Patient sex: M
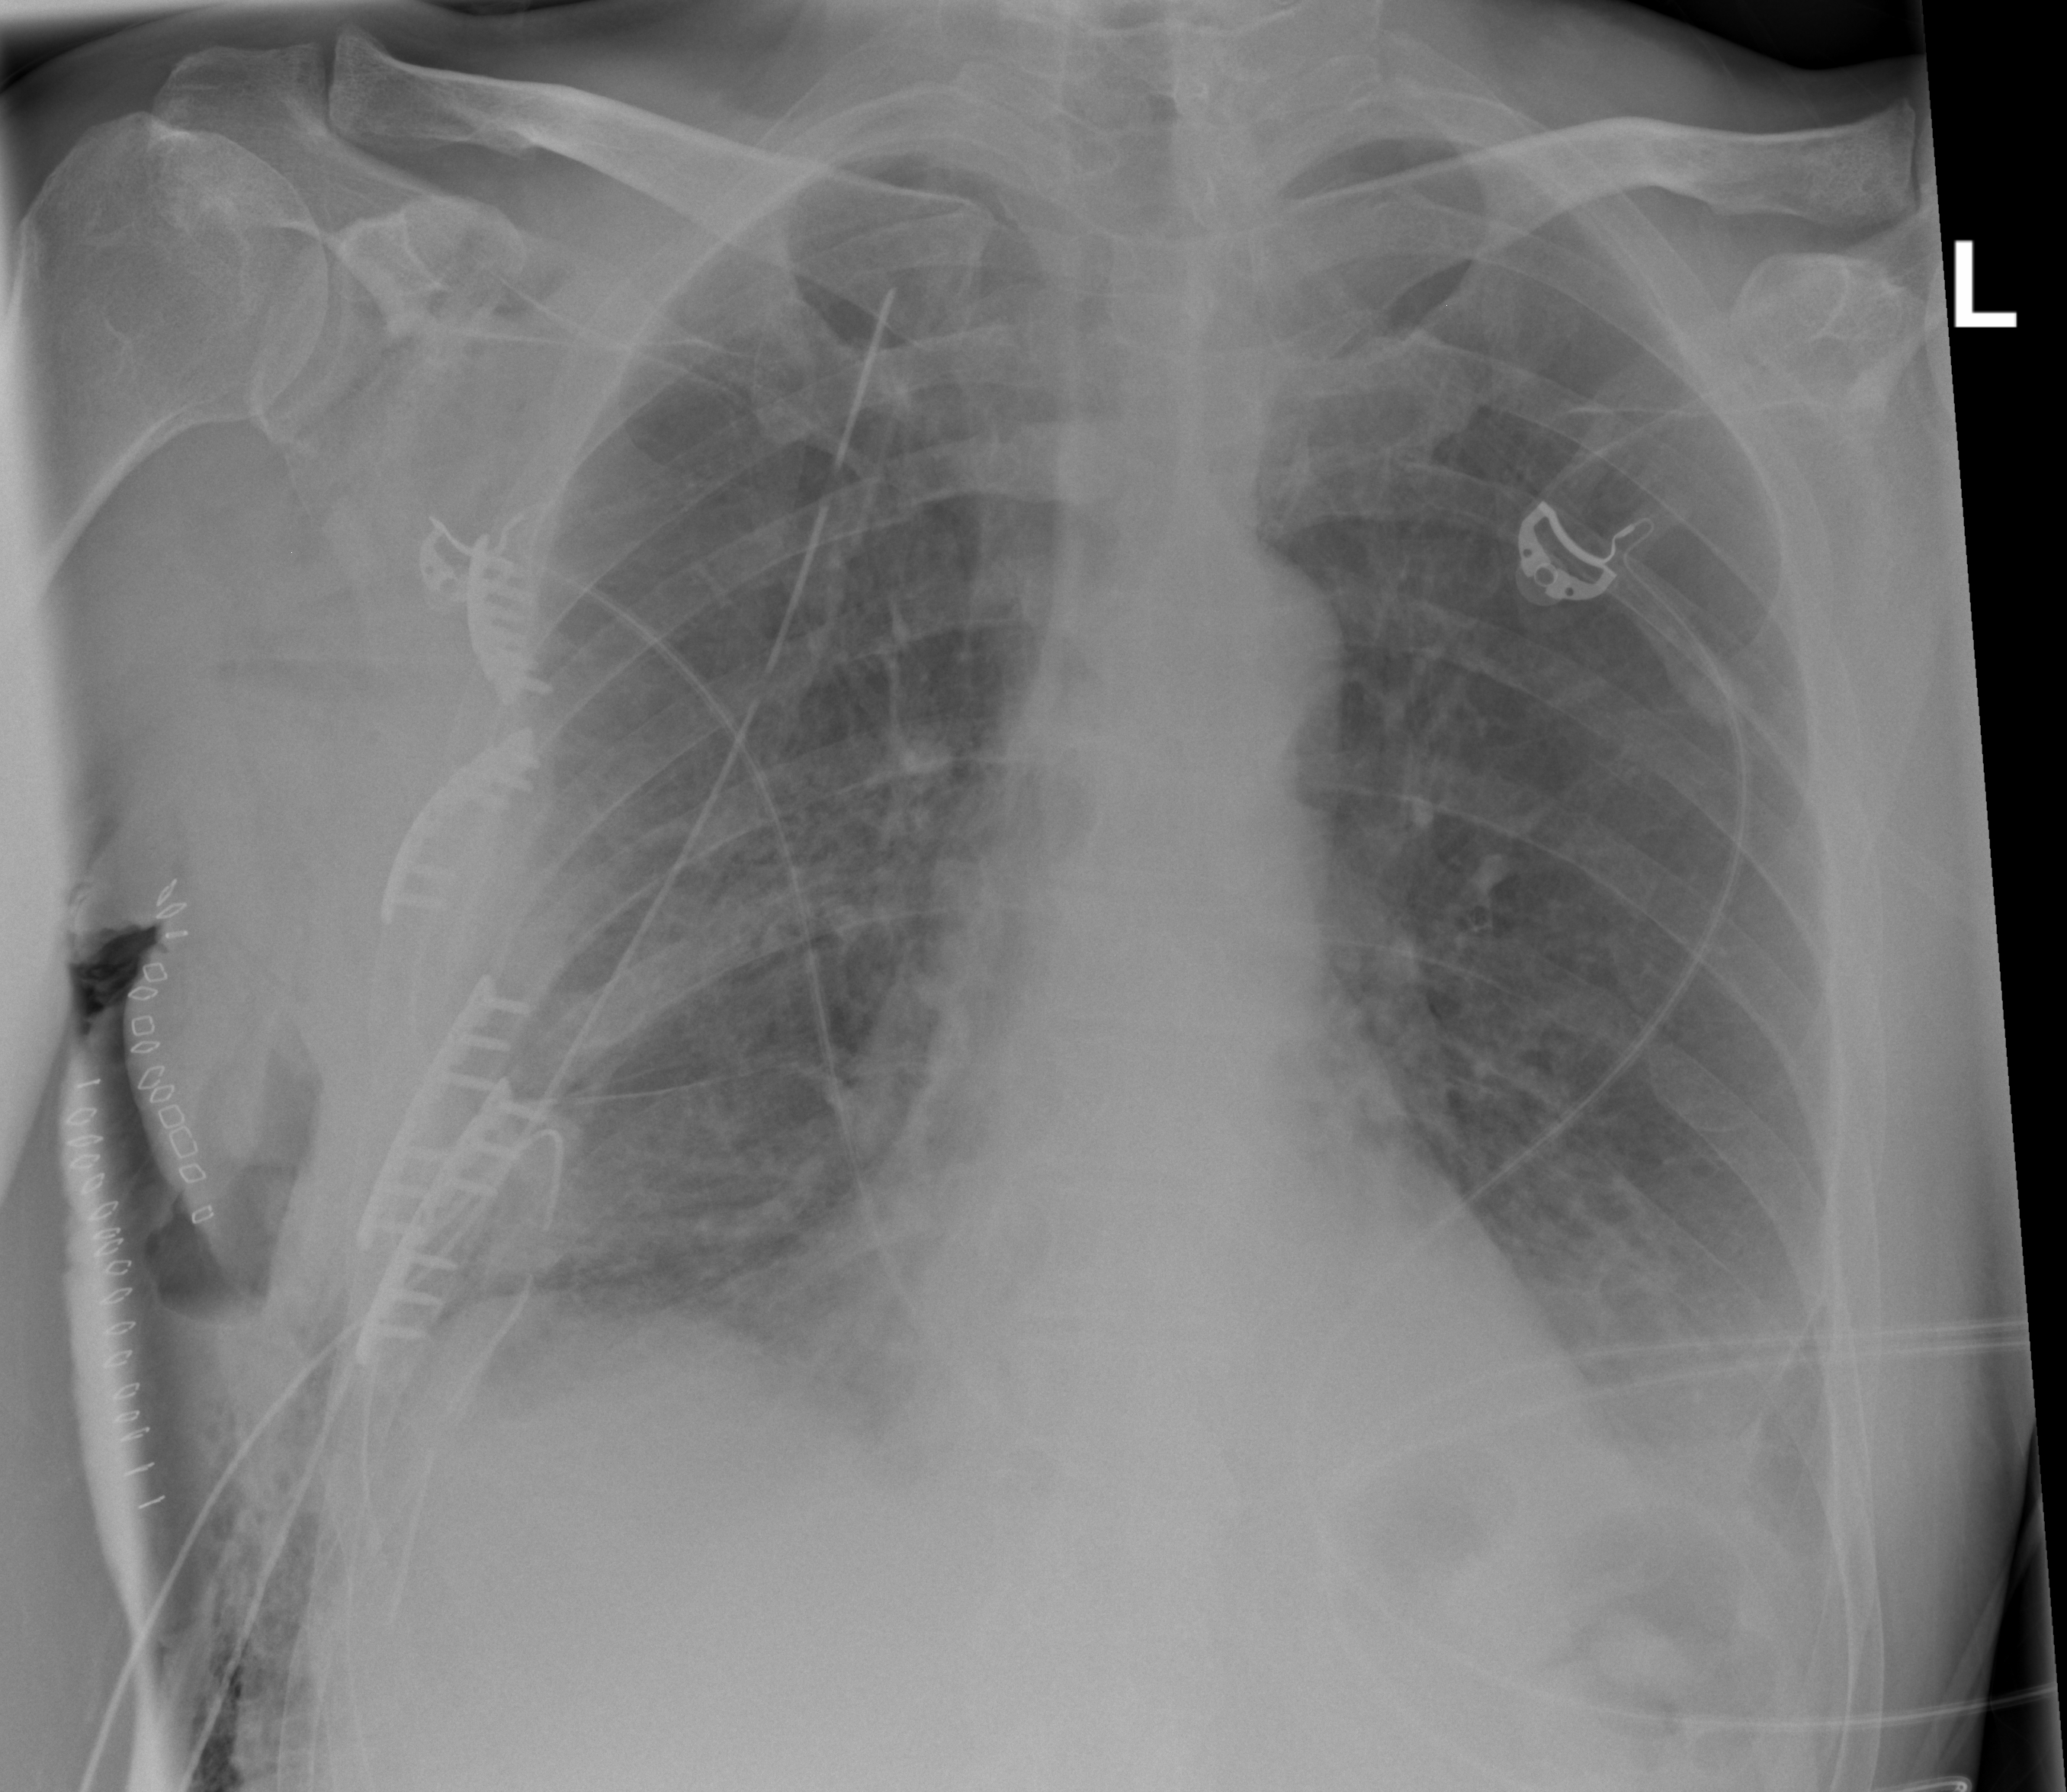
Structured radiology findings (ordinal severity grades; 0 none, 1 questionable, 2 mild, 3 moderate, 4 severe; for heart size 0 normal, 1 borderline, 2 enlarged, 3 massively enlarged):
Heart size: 0
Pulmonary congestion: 0
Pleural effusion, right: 2
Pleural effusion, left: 2
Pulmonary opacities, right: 3
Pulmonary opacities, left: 3
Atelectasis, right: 2
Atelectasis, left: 2